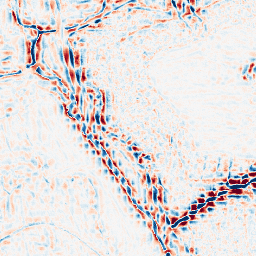
Category: wavelet
Decomposition family: wavelet_reverse_biorthogonal
Decomposition parameters: wavelet: rbio5.5
level: 3
Upsampling method: quintic
Upsampling parameters: scale: 8
Upsampling scale: 8